Interaction volume radius: 10 \u00c5
Interaction volume height: 25 \u00c5
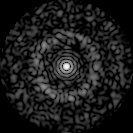
Disorder parameter: 0.8325